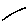
Label: line